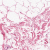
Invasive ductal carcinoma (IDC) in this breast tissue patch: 0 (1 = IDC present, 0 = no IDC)